Question: I want to validate my selectboxes but because i use jQuery UI to style my selectboxes it is not working.
Jquery UI is set the real selectbox on display : none so that is why it not work see:

But how can i make it work with the jQuery UI selectbox plugin?
I hope somewone has a working solution. :)
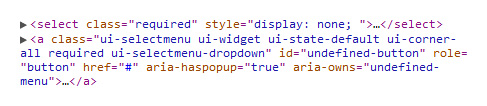
Answer: This is just due to the fact that 'selectMenu' hides the 'select'. By default, validate does not validate hidden elements. You can change this by setting the 'ignore' option to '[]':
'''
$(".valid").validate({
meta: "validate",
ignore: [],
groups: {
checks: checkbox_names
},
errorPlacement: function(error, element) {
if (element.attr("type") == "checkbox")
error.insertAfter(element.parent().siblings().last());
else if (element.is("select")) {
error.insertAfter(element.next("a.ui-selectmenu"))
}
else error.insertAfter(element);
}
});
'''
As you noticed, changing the 'selectMenu' does not re-validate the input. You can get around this by tapping into the 'change' event on the 'selectMenu' and re-validating the element manually:
'''
// SELECTBOXES
$(function() {
$('.dataTables_length input, select').not("select.multiple").selectmenu({
style: 'dropdown',
transferClasses: true,
width: null,
change: function() {
$(".valid").validate().element(this);
}
});
});
'''
<URL>